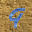
Label: 9